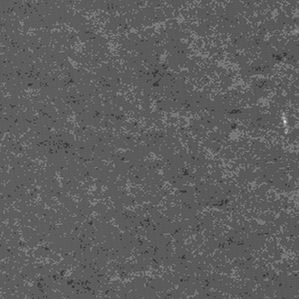
Label: frost